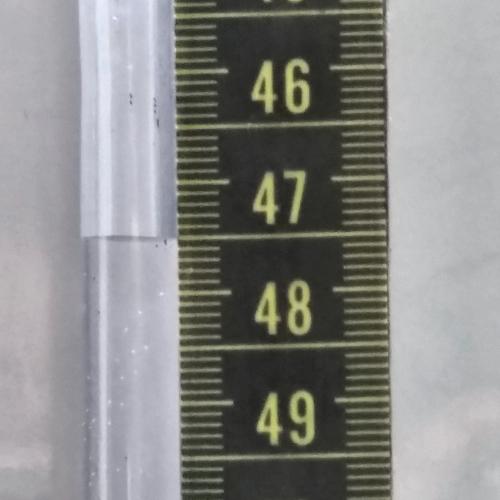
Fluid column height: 47.5 cm